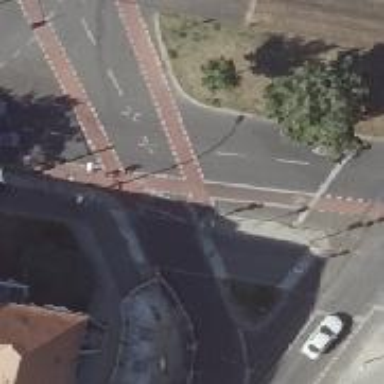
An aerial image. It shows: Road crossing with traffic signals.